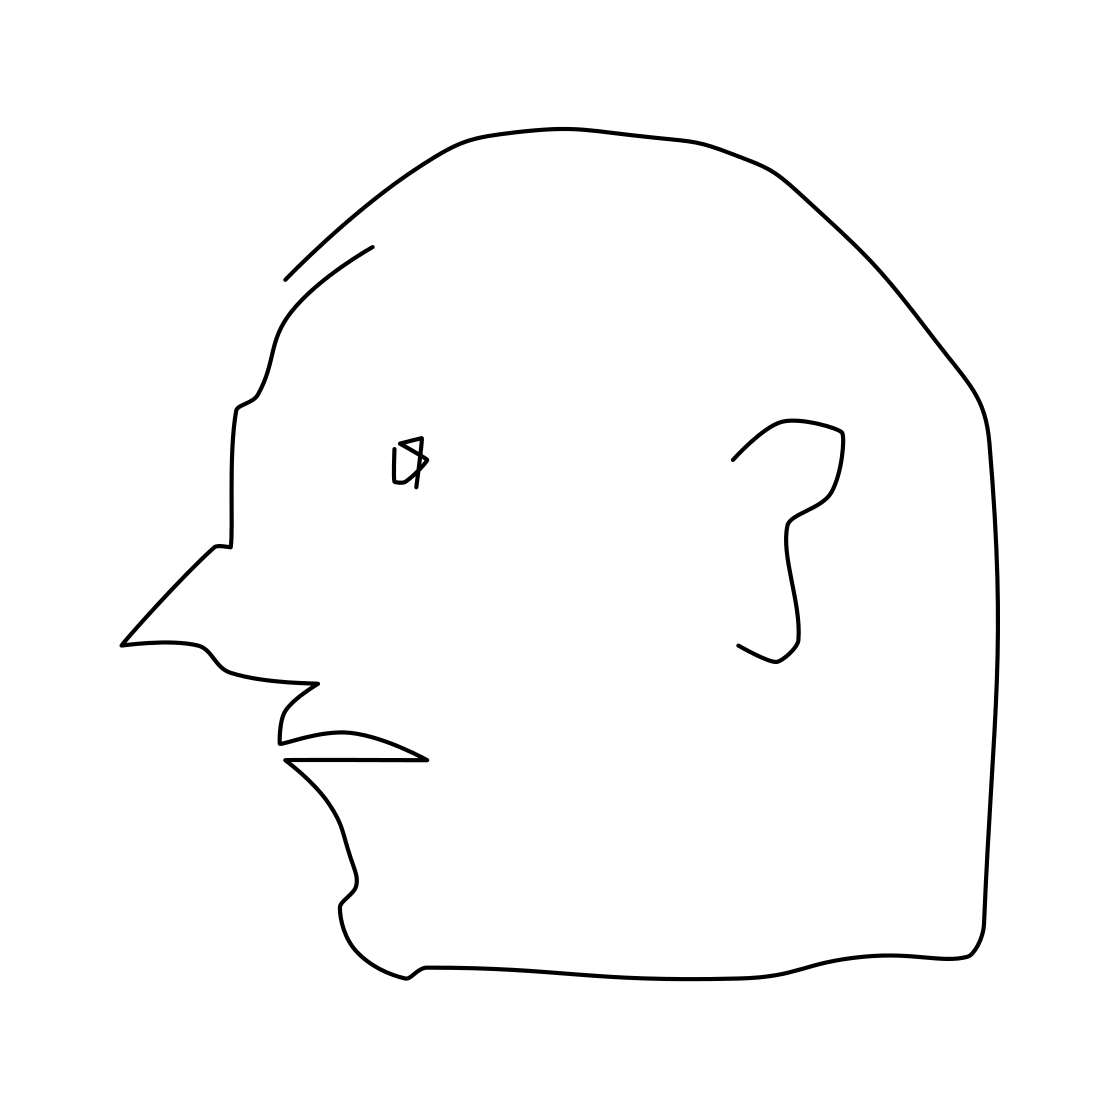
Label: head